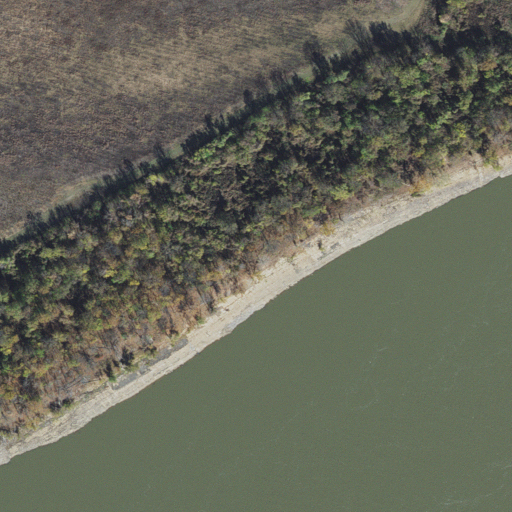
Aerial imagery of cliff(s) in Arkansas named Kangaroo Point containing open water, woody wetlands, cultivated crops, and herbaceous wetlands